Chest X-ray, AP view. Patient: 25 years old, sex M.
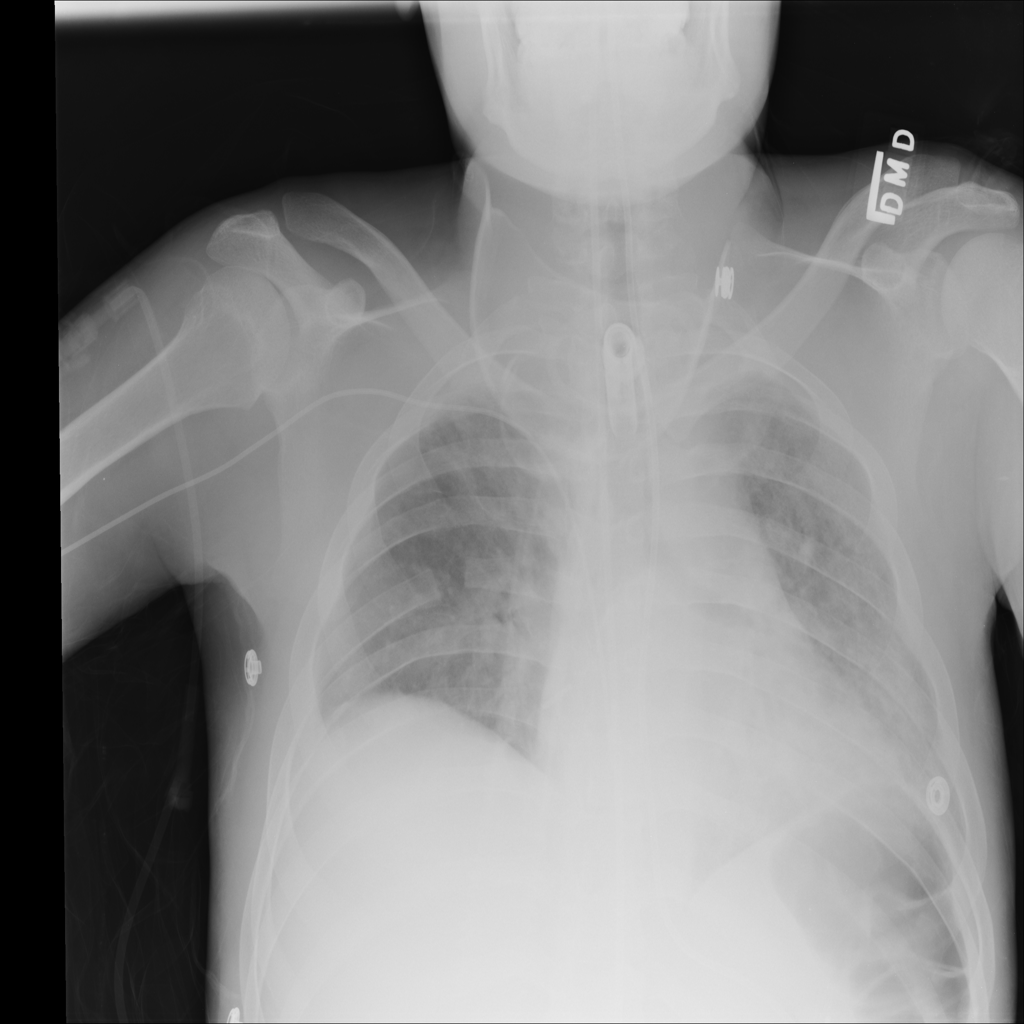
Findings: Atelectasis, Infiltration